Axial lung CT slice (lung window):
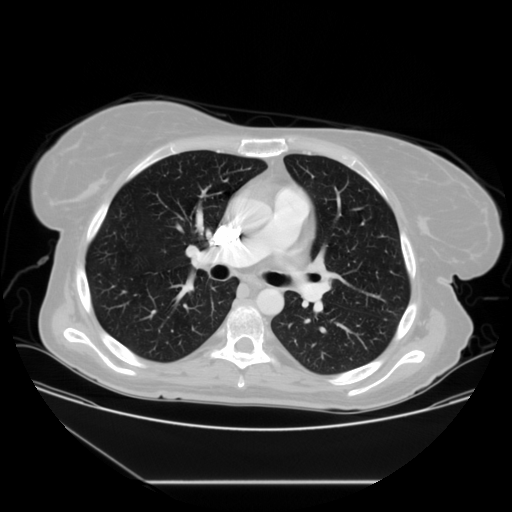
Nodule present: no